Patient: sex F, age 56
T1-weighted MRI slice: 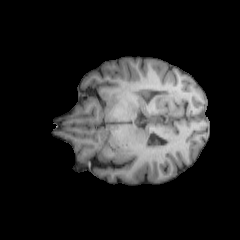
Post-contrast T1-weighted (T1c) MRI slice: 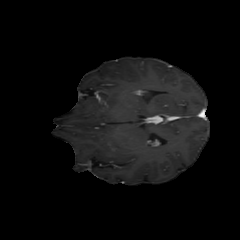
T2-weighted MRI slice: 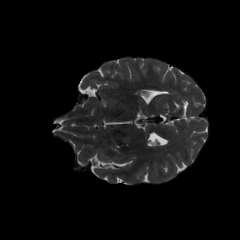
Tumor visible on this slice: no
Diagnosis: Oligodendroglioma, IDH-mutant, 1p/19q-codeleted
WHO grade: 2